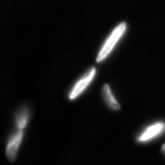
Tissue sample: ovarian
Magnification: 5.0x
Cell type: Smooth muscle cells
Senescence state: senescent